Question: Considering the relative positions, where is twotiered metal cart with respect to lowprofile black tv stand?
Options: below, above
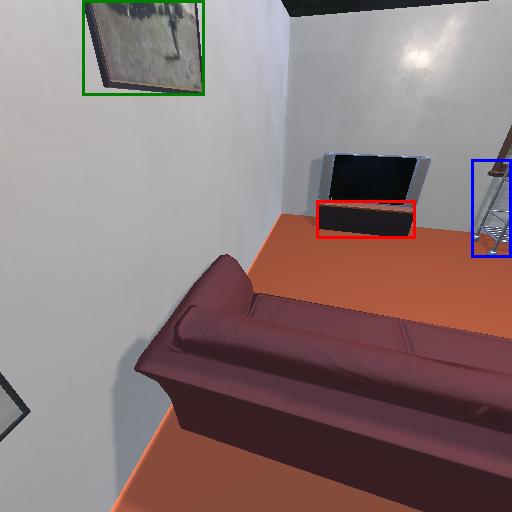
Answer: below